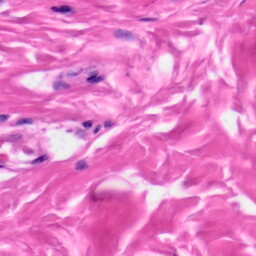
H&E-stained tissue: Skin